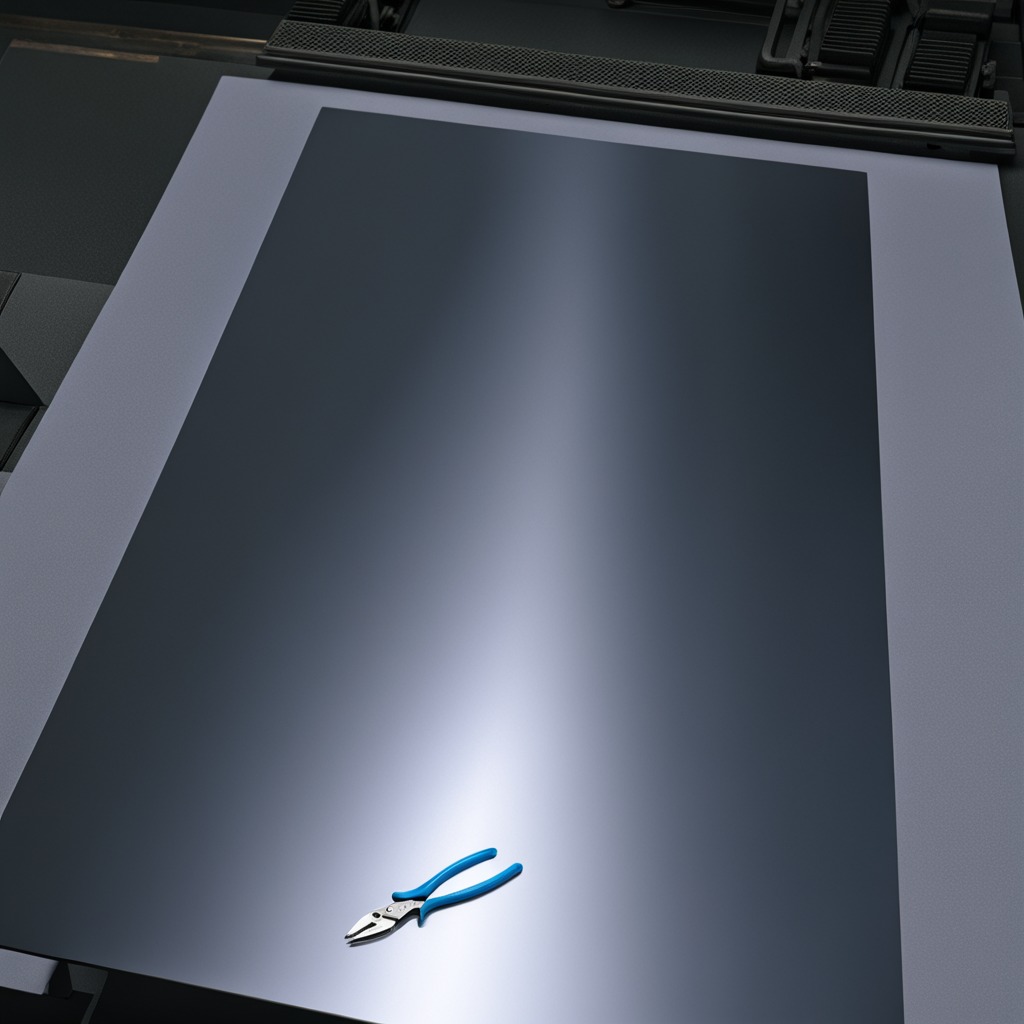
A plier is lying on the tabletop.